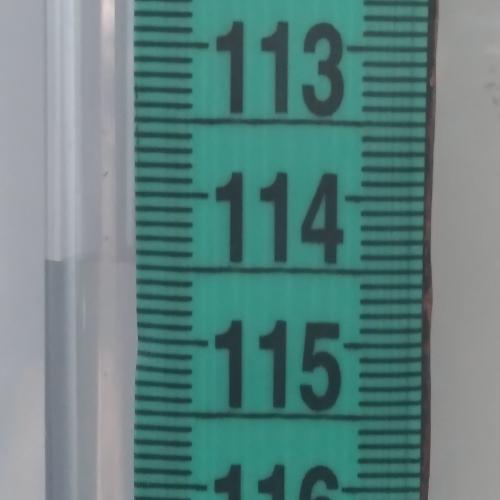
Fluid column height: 114.5 cm